Field crop: maize
Growth stage: 2
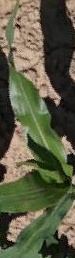
Species: maize